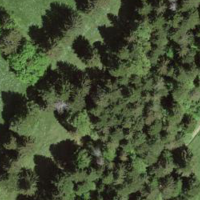
EUNIS habitat code: 44
Species observed at this site:
Cardamine heptaphylla